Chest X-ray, PA view. Patient: 59 years old, sex F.
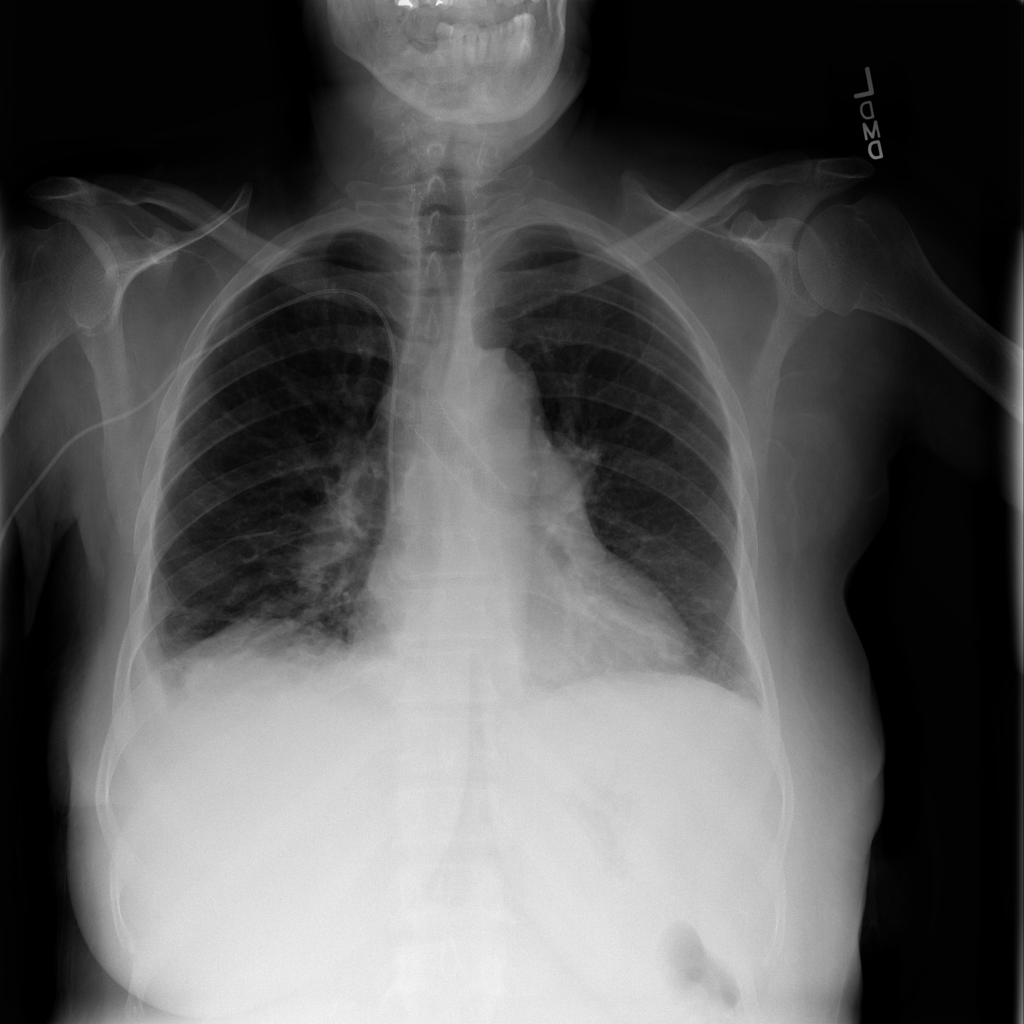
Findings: Infiltration